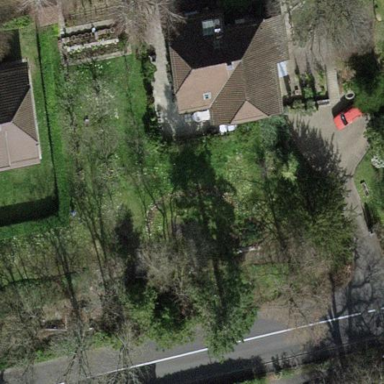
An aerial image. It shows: Garden enclosed by fence.